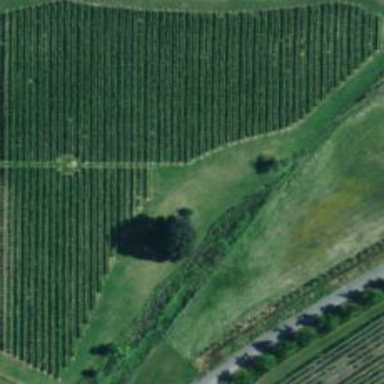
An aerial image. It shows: Vineyard where grapes are grown.